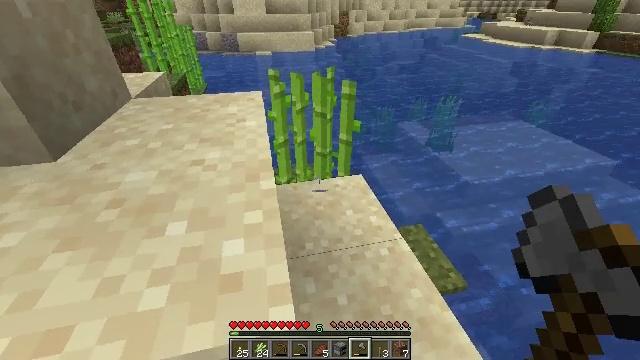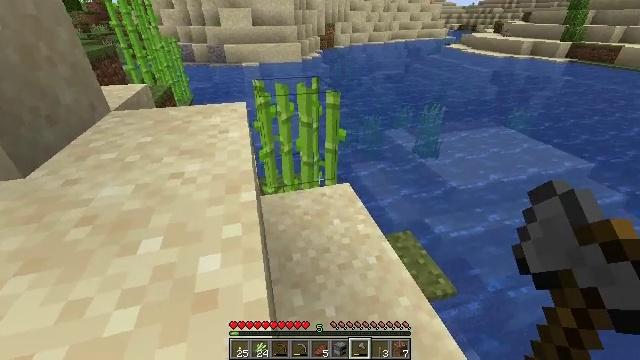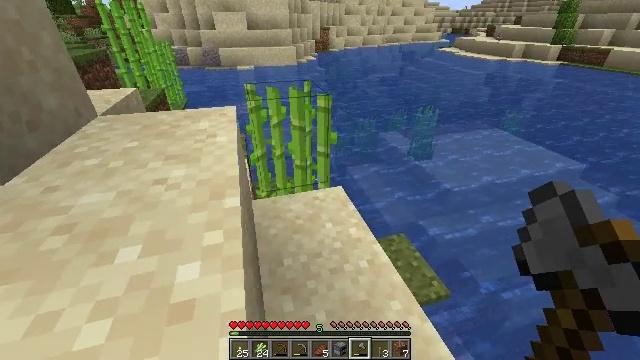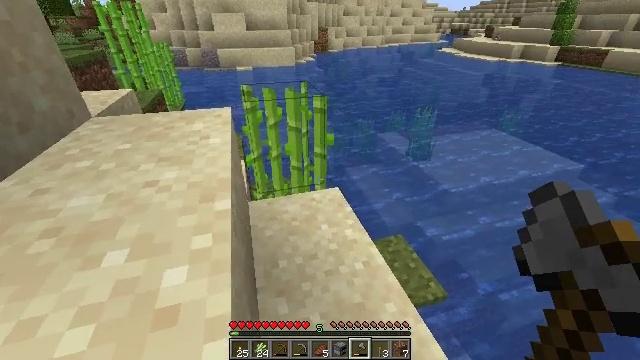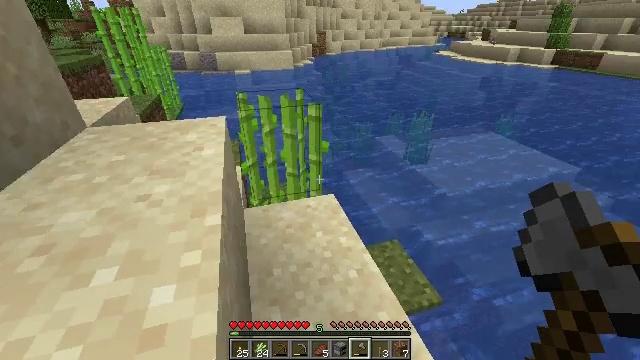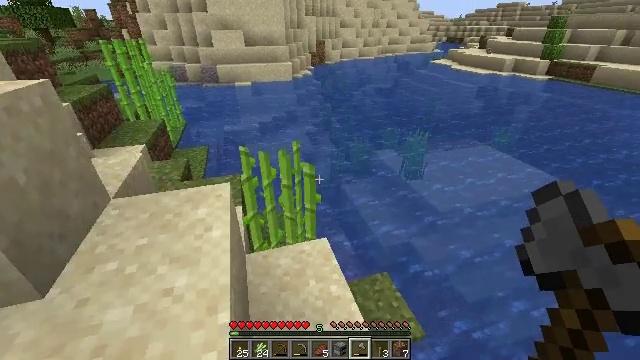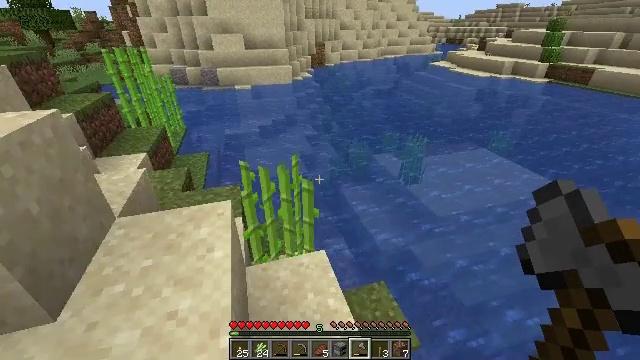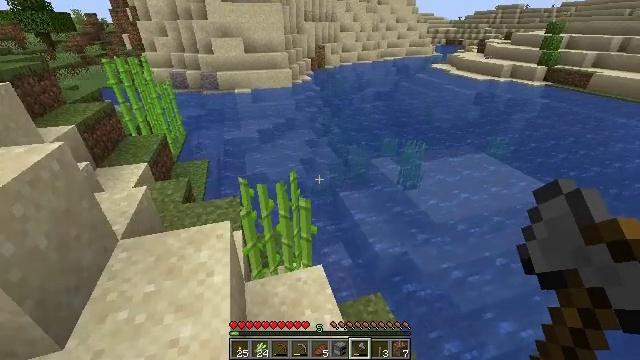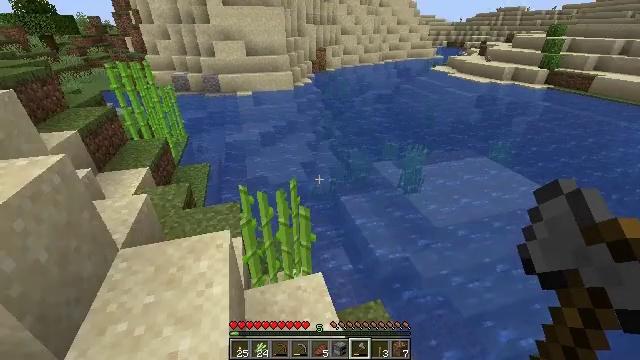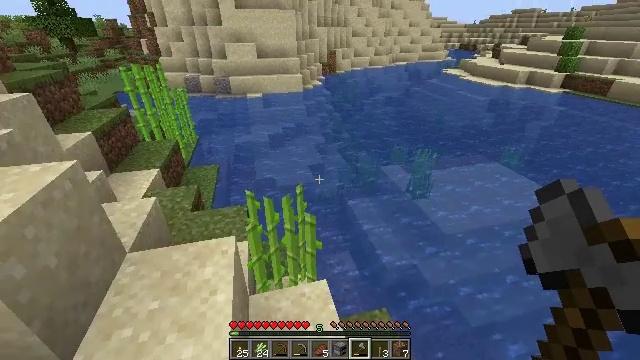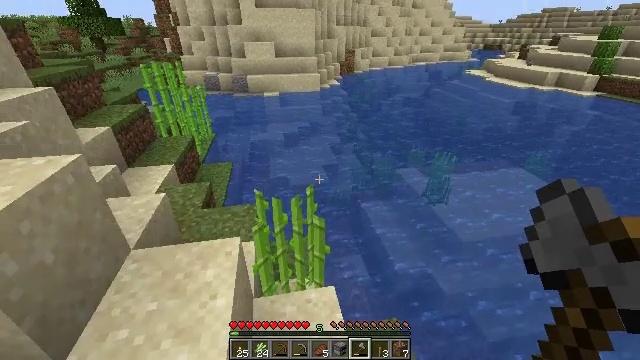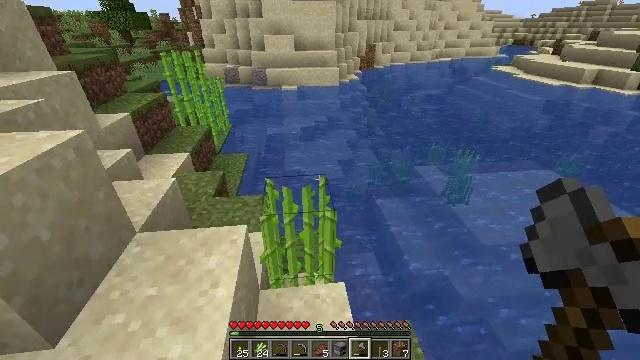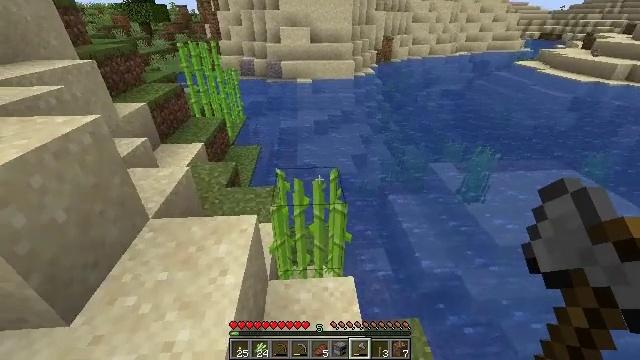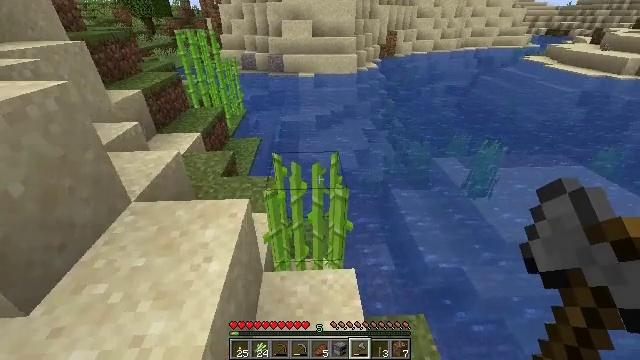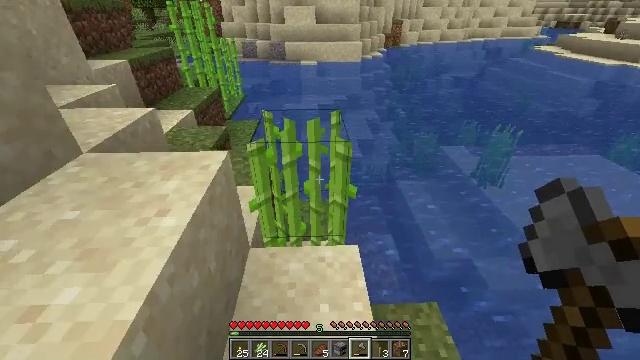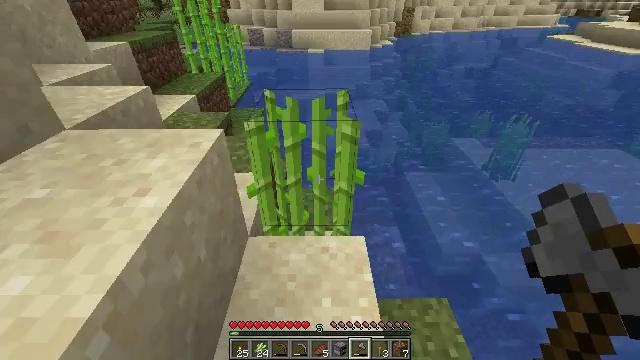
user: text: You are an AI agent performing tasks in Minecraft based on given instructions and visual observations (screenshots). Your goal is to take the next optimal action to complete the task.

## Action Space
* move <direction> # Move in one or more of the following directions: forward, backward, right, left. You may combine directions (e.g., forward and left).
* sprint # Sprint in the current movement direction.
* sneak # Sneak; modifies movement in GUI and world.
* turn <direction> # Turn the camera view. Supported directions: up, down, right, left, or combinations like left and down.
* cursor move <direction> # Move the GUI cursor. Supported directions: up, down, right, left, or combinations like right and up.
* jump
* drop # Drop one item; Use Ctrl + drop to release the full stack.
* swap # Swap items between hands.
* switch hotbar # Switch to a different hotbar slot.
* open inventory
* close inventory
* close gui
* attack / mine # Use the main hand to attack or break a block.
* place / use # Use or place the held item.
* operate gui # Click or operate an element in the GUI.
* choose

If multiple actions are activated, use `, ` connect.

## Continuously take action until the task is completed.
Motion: motion action
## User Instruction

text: Break the sugar cane.
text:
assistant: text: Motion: move forward, turn right and up
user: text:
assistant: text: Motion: move forward
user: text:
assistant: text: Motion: move forward
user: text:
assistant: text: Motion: move forward, jump
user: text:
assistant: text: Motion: move forward, jump
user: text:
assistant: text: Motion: move forward, jump
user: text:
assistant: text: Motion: move forward, jump
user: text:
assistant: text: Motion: move forward, jump
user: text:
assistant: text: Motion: move forward, turn left
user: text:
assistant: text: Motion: move forward, turn left
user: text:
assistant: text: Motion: move forward, turn left
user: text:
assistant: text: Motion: move forward, turn left and down
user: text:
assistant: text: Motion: move forward
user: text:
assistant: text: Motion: move forward
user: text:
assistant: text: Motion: move forward, turn left and down
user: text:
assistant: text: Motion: move forward, turn left and down
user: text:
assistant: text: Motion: move forward, turn left and down
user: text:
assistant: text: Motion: move forward
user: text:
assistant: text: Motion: move forward, attack / mine
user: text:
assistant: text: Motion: move forward, attack / mine
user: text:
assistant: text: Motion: move forward, attack / mine
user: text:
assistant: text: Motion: move forward, attack / mine
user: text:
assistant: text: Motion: move forward
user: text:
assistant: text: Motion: move forward
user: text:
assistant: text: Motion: move forward
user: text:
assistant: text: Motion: move forward
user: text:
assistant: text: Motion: move forward, turn down
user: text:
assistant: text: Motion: move forward, turn left and down
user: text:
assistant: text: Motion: move forward, turn left and down
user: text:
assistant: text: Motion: move forward, turn left and down